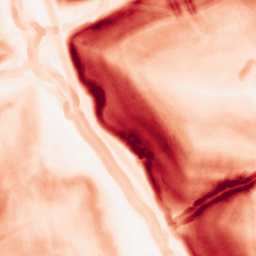
Category: morphological
Decomposition family: morphological_gradient
Decomposition parameters: size: 5
shape: disk
Upsampling method: cubic_mitchell
Upsampling parameters: scale: 4
Upsampling scale: 4